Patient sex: M
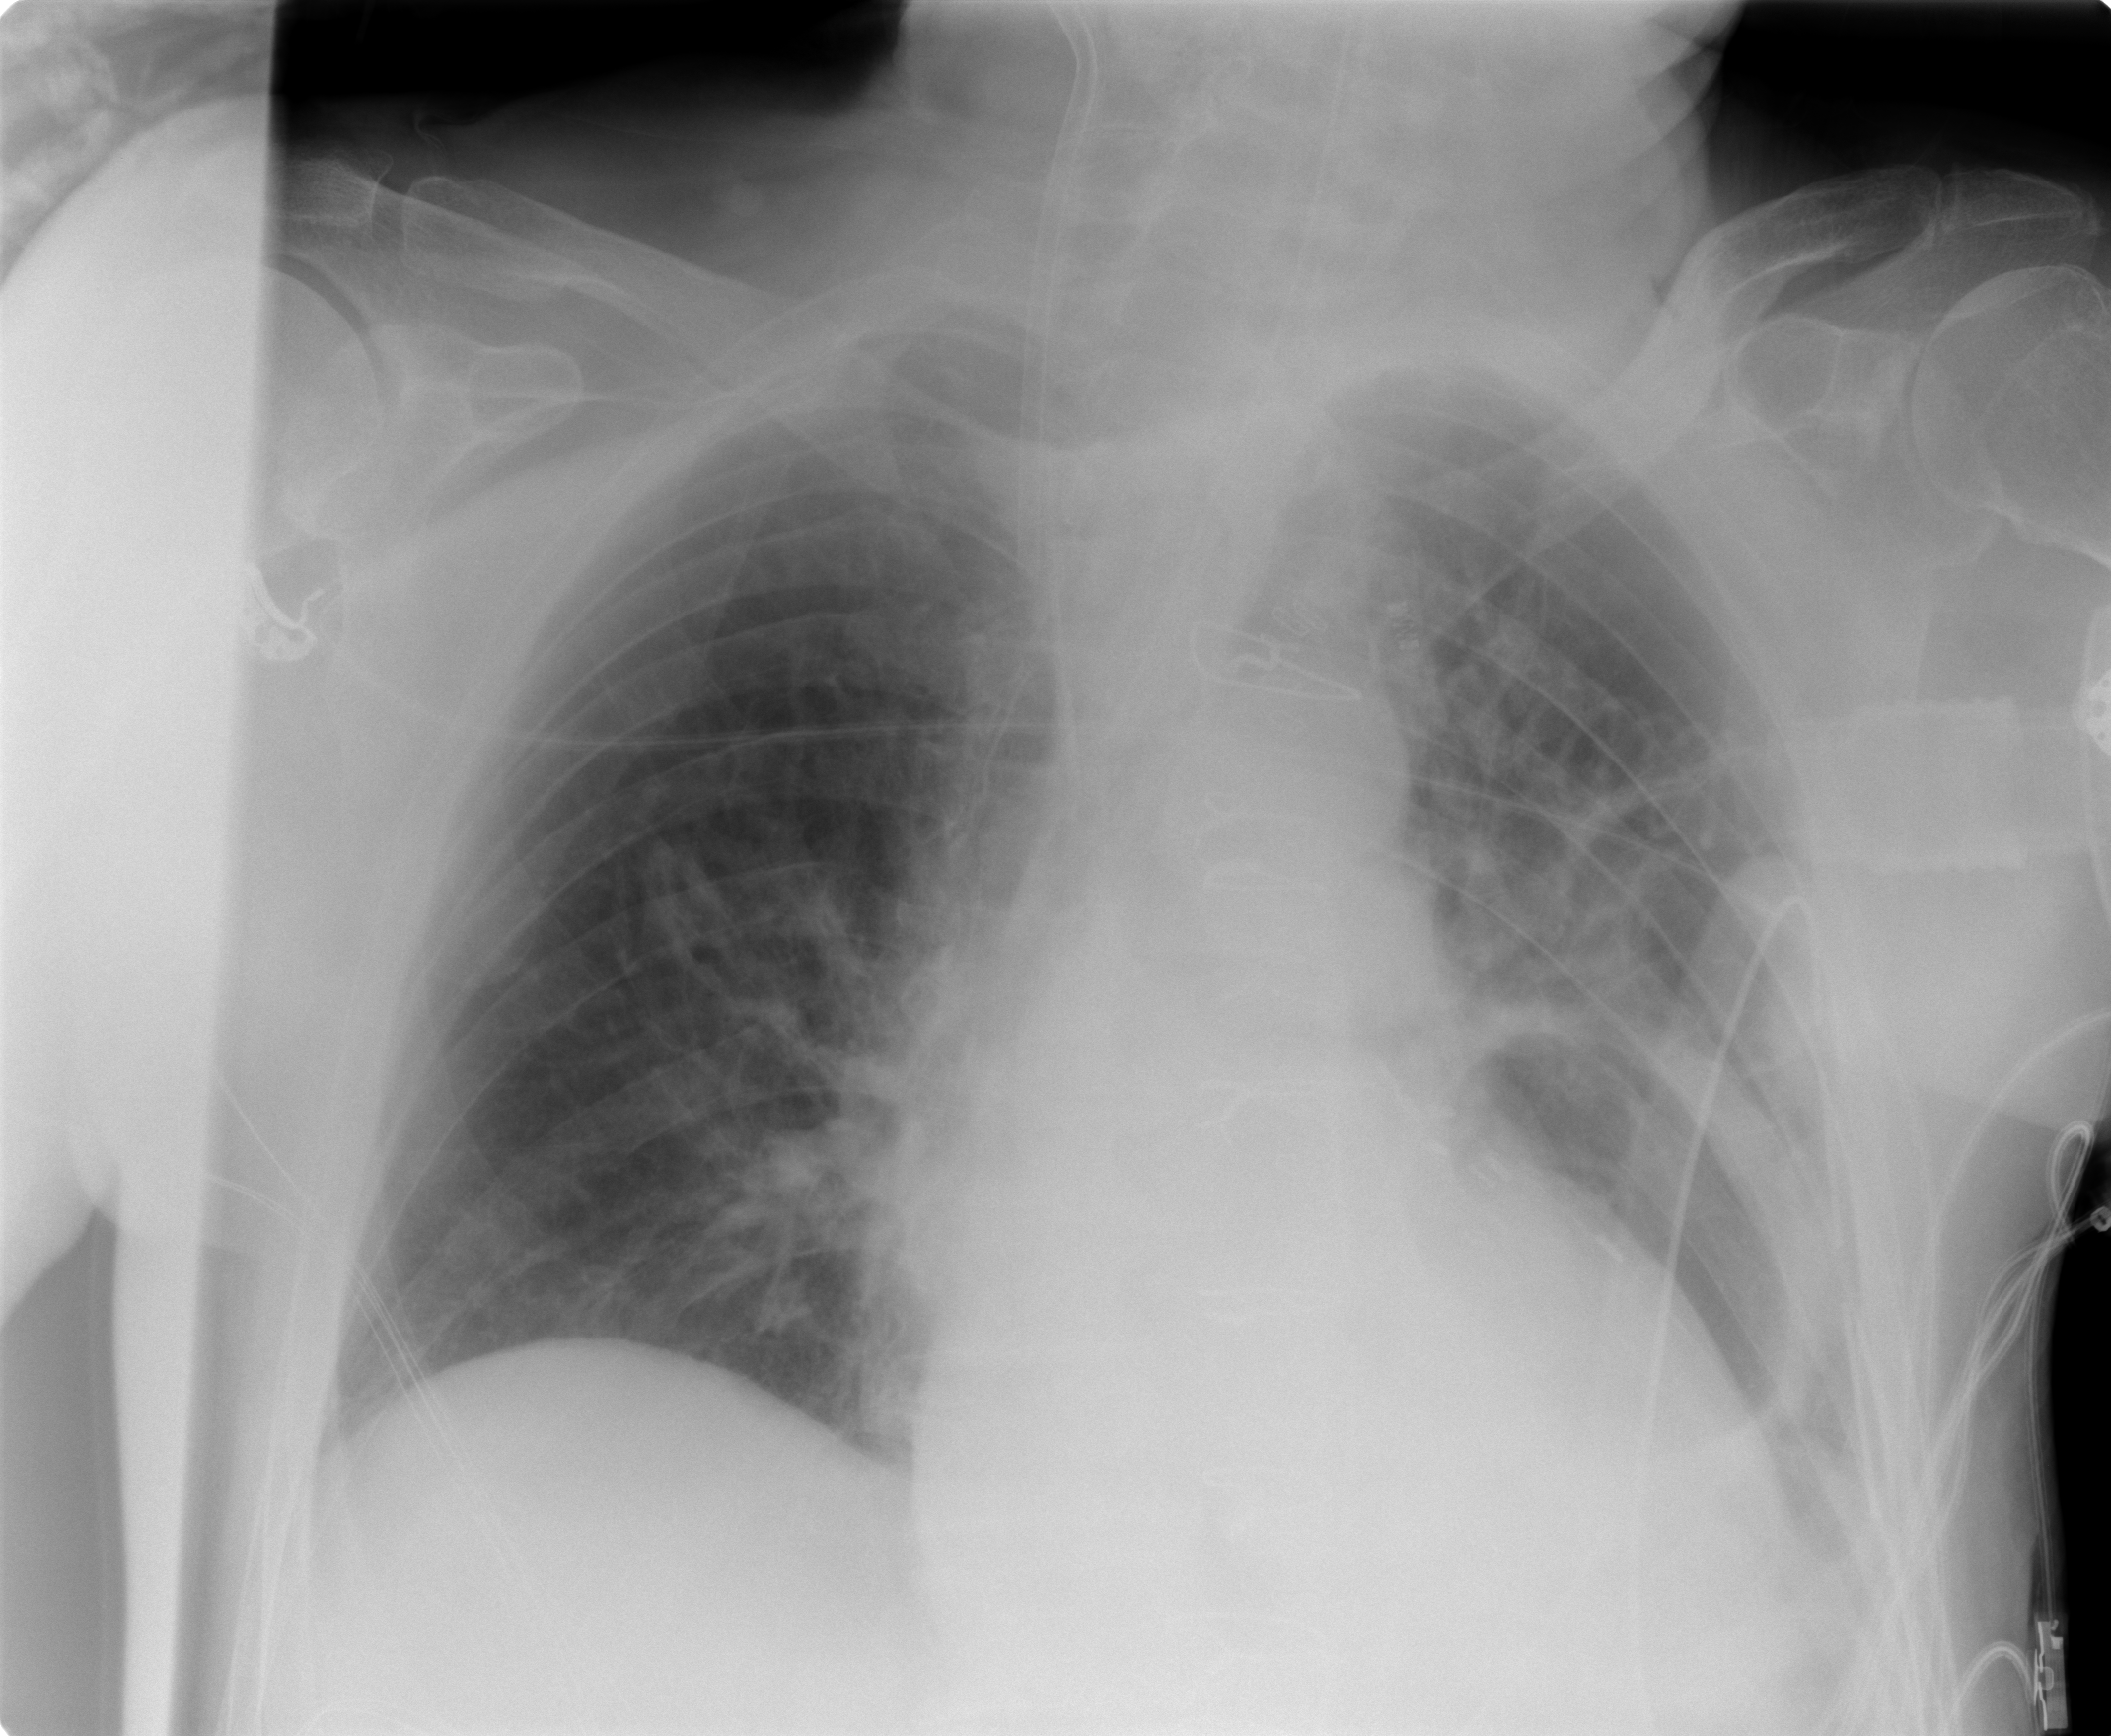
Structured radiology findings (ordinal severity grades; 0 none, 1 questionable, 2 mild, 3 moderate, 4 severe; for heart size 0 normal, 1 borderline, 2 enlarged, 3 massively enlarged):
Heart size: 2
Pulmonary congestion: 0
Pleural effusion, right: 0
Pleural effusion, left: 2
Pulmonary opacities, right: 0
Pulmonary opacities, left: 0
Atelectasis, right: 0
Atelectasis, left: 2